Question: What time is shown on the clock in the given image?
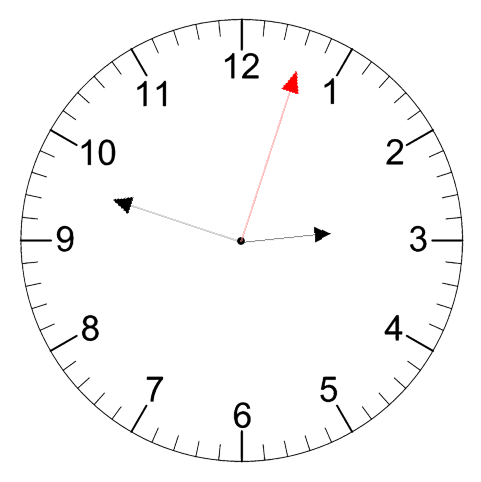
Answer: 02:48:03